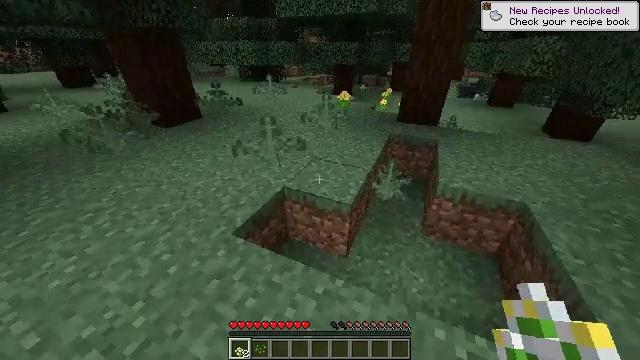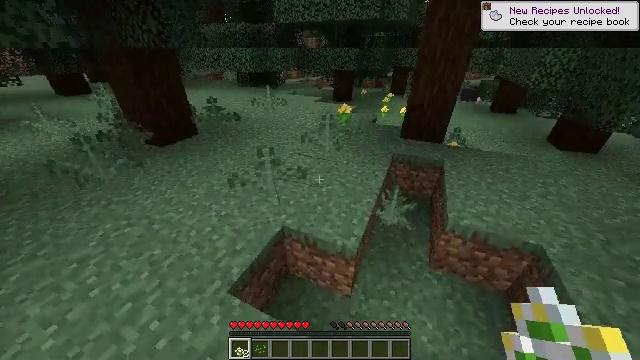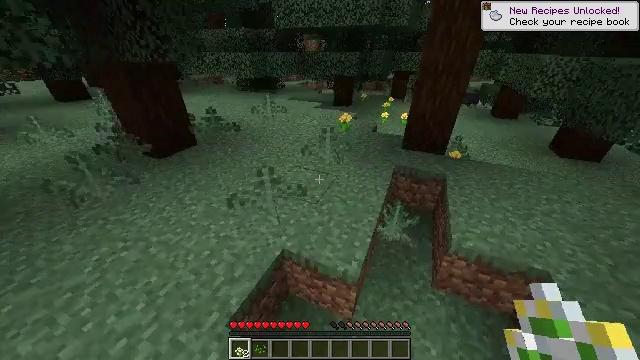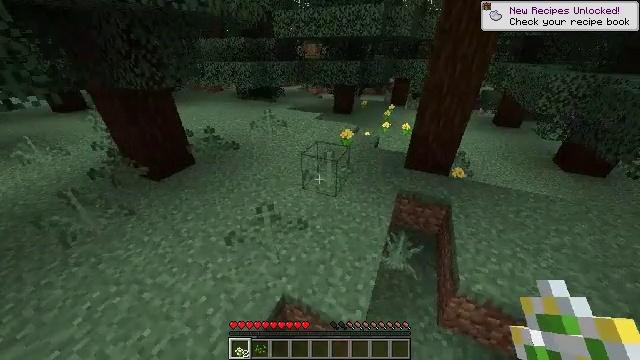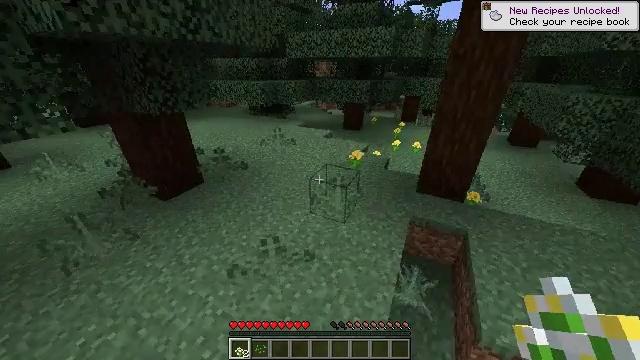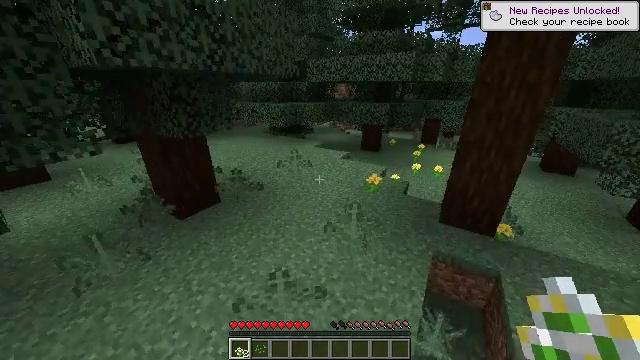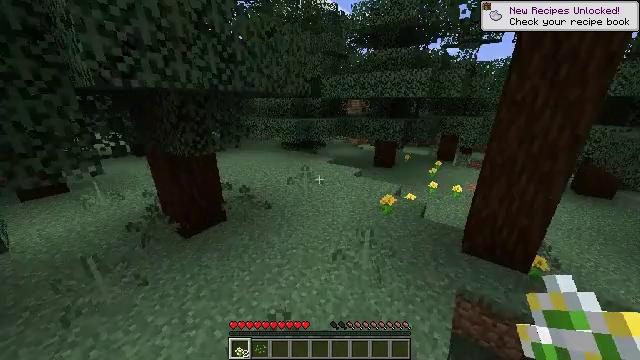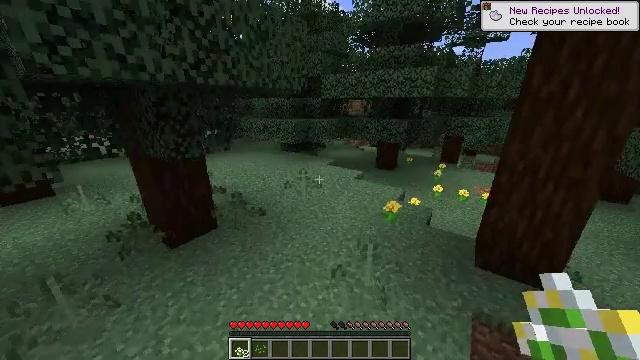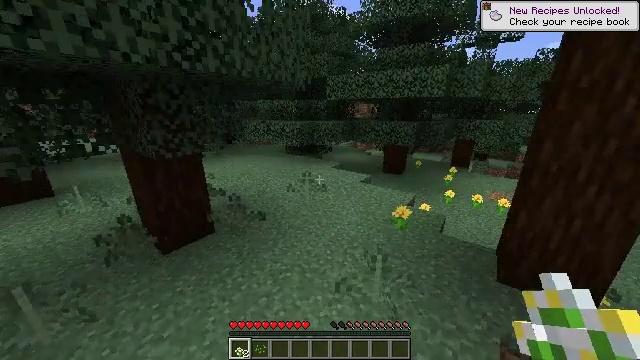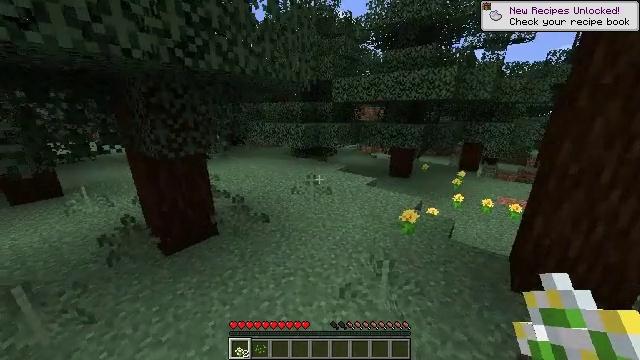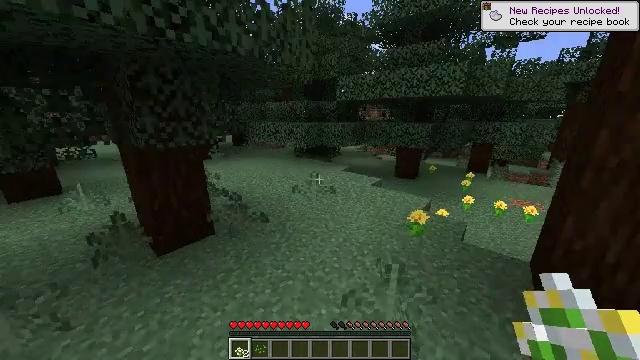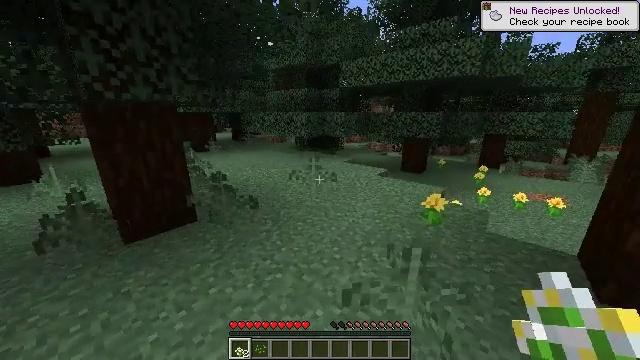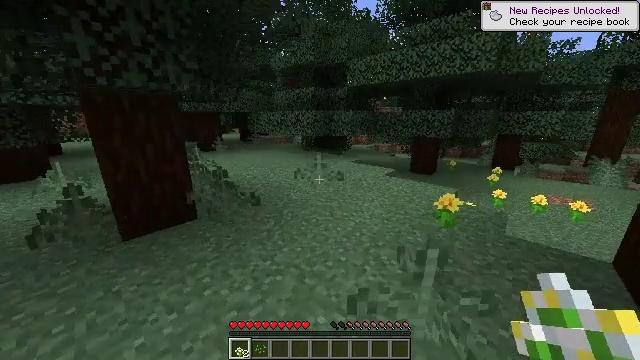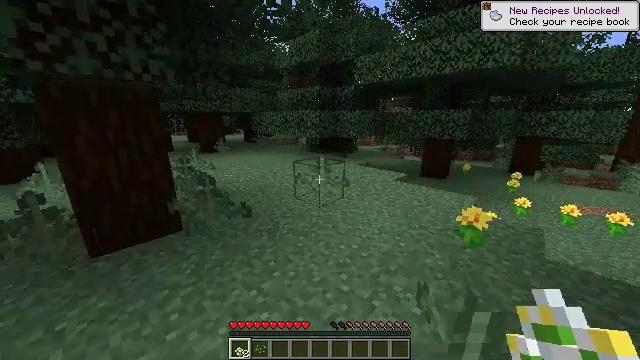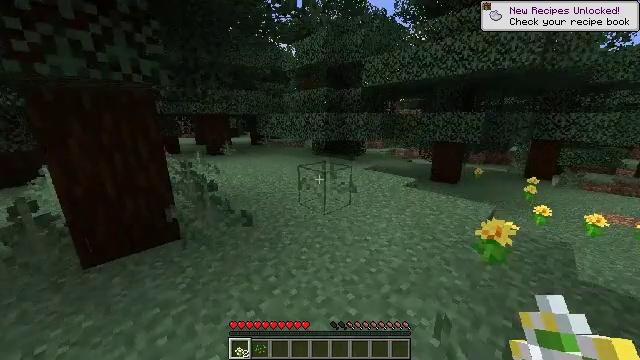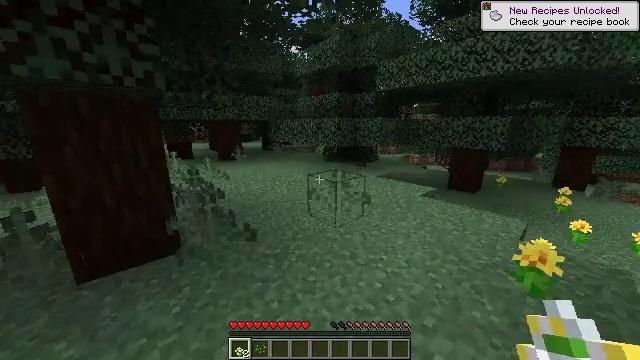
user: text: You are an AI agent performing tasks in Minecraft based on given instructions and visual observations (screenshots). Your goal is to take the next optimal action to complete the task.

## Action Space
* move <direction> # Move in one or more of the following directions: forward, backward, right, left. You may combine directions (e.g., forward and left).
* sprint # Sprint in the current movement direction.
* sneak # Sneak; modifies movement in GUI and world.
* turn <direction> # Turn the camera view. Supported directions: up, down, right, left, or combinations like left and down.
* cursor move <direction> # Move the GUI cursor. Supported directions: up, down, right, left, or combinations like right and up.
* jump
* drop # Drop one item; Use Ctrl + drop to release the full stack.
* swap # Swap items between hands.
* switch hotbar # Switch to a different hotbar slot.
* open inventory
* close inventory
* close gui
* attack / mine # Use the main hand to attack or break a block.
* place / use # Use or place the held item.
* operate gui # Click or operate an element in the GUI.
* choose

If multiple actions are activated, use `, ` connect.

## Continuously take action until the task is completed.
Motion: motion action
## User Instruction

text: Hunt a cod.
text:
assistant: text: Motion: move forward, sprint, jump
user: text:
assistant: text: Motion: move forward, sprint, jump
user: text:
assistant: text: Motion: move forward, sprint, jump
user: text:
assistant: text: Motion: move forward, sprint, turn left and up, jump
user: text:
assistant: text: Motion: move forward, sprint, turn left and up, jump
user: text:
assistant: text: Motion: move forward, sprint, turn left and up, jump
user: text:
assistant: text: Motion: move forward, sprint, jump
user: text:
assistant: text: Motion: move forward, sprint, turn left and up, jump
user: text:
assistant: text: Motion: move forward, sprint, turn left, jump
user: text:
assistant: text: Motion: move forward, sprint, turn left, jump
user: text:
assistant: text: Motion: move forward, sprint
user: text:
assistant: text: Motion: move forward, sprint, turn left
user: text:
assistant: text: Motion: move forward, sprint, turn left
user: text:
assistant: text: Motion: move forward, sprint, turn left
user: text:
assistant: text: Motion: move forward, sprint, turn left and up
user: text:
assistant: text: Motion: move forward, sprint, turn left
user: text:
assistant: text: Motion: move forward, sprint
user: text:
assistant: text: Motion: move forward, sprint
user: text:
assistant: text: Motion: move forward, sprint
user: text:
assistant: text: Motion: move forward, sprint
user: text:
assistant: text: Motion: move forward, sprint
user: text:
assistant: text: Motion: move forward, sprint, turn left
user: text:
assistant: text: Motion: move forward, sprint, turn left
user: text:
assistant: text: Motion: move forward, sprint, turn left
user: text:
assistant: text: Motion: move forward, sprint, turn left and up
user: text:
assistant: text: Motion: move forward, sprint, turn left and up
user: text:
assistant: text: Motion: move forward, sprint, turn left and up
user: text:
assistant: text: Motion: move forward, sprint, turn left and up
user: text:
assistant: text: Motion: move forward, sprint, turn left, jump
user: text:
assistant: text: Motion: move forward, sprint, turn left, jump